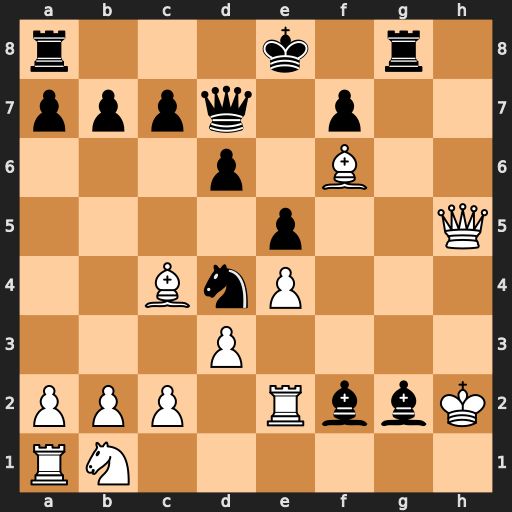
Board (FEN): r3k1r1/pppq1p2/3p1B2/4p2Q/2BnP3/3P4/PPP1RbbK/RN6
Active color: w
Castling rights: q
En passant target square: -
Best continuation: Rxf2 Nf3+ Rxf3 Bxf3 Qxf3